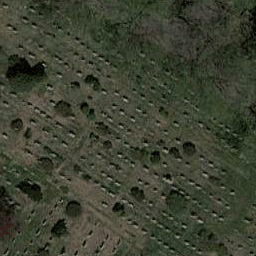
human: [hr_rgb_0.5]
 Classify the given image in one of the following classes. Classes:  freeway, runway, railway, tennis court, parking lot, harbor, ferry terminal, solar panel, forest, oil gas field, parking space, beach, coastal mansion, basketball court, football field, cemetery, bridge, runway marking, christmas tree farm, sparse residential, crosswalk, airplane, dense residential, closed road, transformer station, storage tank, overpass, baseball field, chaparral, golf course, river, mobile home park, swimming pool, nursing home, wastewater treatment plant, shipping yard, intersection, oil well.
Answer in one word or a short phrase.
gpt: cemetery